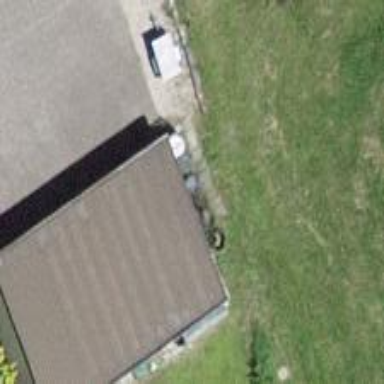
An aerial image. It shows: Flat roofed garages.